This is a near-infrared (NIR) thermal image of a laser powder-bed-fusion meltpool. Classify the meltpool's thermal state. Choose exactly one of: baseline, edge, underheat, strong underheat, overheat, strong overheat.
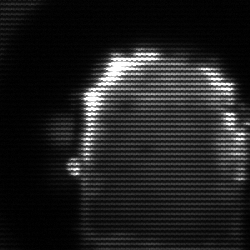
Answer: baseline